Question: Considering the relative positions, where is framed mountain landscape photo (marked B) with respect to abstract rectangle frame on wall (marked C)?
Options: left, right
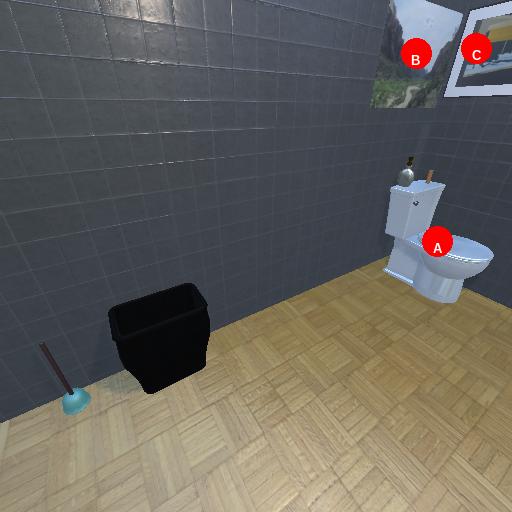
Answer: left